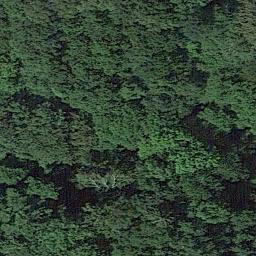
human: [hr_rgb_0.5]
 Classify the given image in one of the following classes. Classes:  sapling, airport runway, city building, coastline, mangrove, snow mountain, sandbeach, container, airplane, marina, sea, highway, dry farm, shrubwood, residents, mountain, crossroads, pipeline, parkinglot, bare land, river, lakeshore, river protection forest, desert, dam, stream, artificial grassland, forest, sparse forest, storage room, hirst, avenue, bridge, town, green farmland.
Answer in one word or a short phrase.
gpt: forest